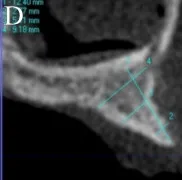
The preoperative clinical data and CAD fabrication of the ideal prosthetic. (D) Preoperative CBCT revealed severely resorbed alveolar bone.
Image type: radiology (ct)